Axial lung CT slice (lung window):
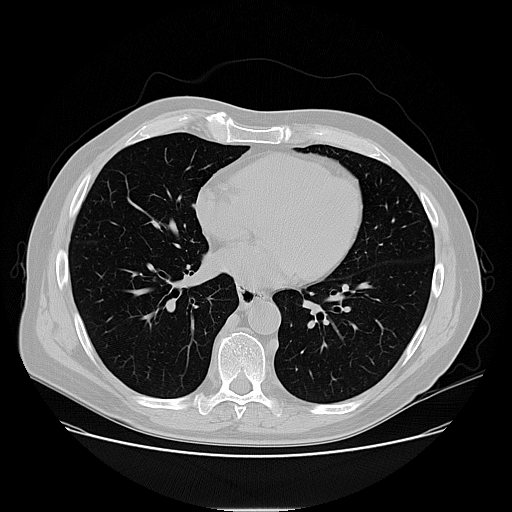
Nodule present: no